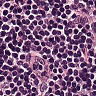
Metastatic tissue present: no